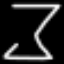
Label: hourglass